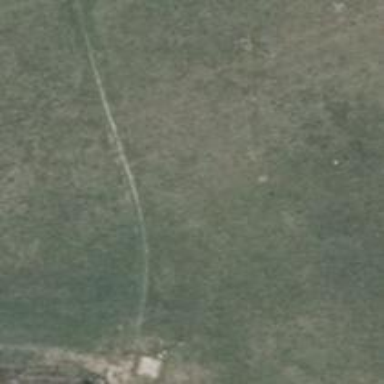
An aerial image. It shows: Track with ground surface. The track is Grade 4.